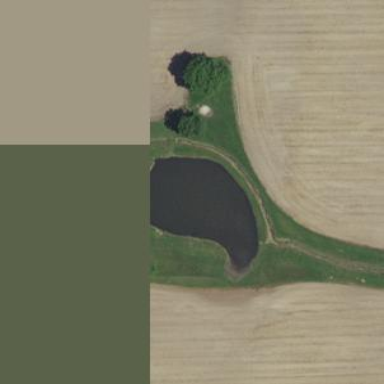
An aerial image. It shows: Serene pond surrounded by nature.